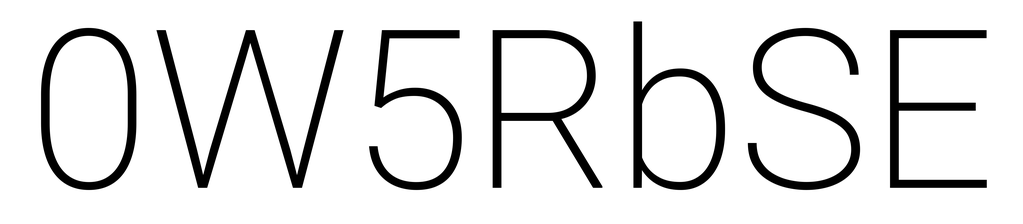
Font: Roboto_ExtraLight